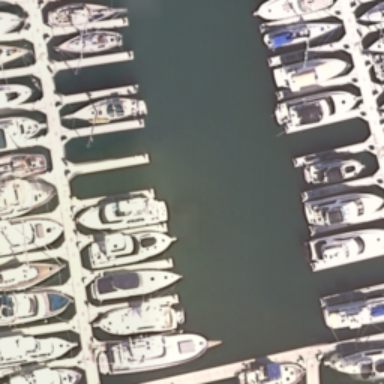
Lots of boats docked at the harbor the water is deep blue .